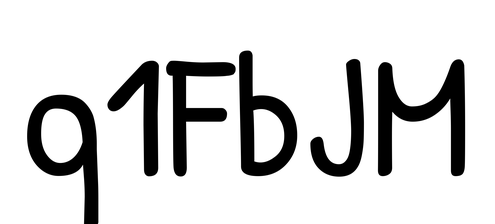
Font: PatrickHand-Regular